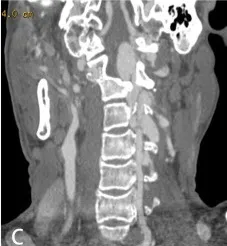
The imaging findings of the patient. (C, D) The coronal and sagittal view of CT angiography showing a complicated AVF at the level of C2-C6.
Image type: radiology (ct)